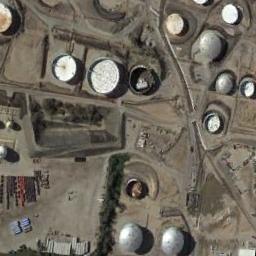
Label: storage_tank